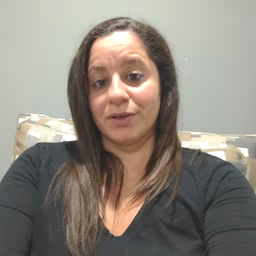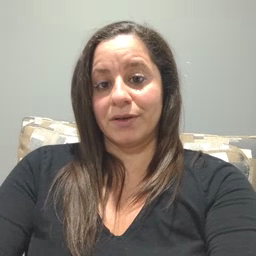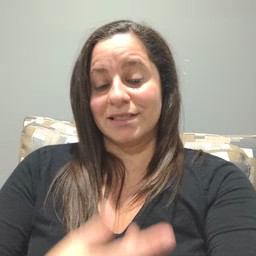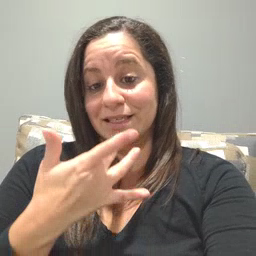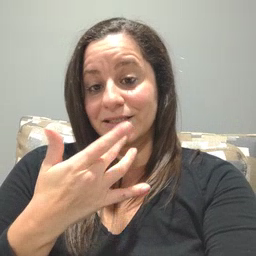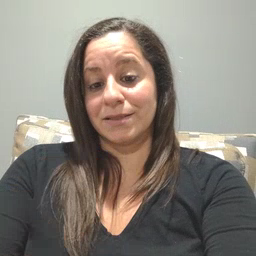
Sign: taste